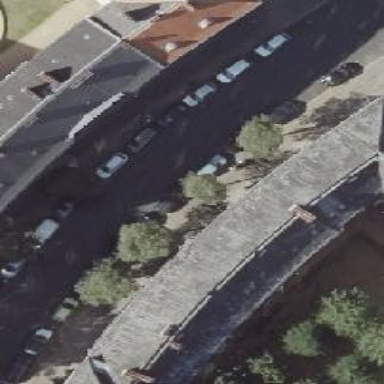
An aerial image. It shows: Gabled roofed apartments building with grey roof.